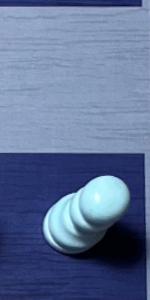
Label: Pawn_White